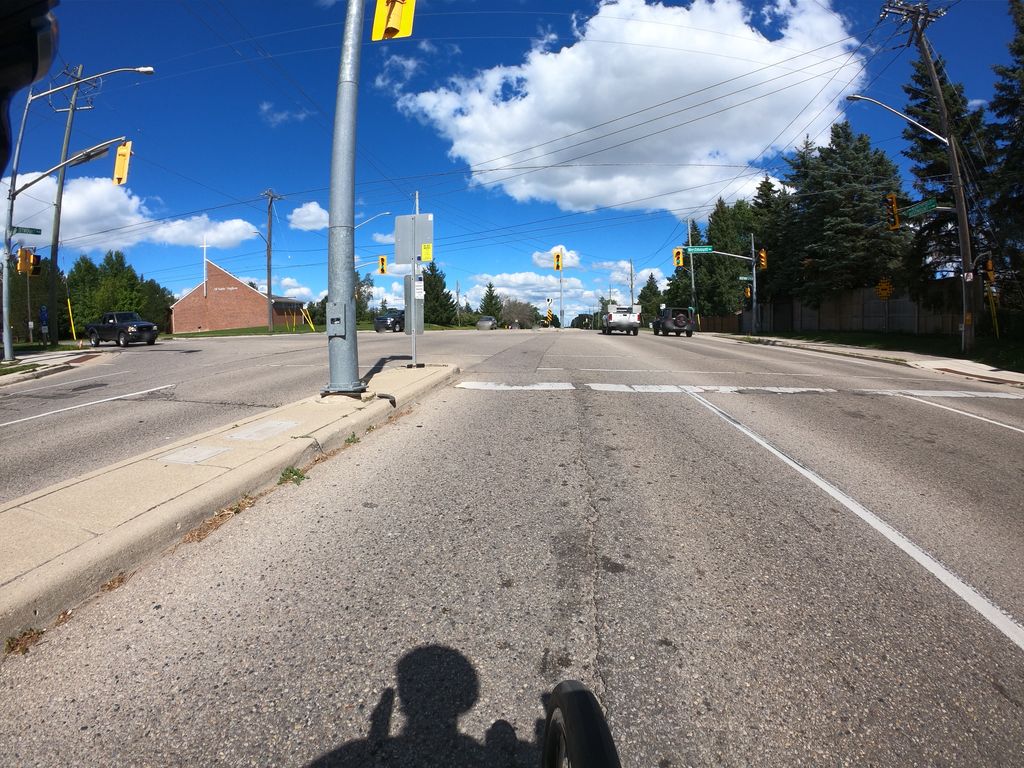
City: kitchener-waterloo